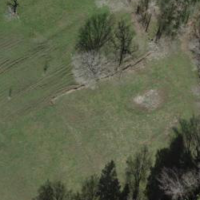
EUNIS habitat code: 24
Species observed at this site:
Trifolium pratense